Question: I have multiple boxes (items) with an item number and a description. I want to vertical align my item number regardless of the description height (using only HTML and CSS).
See this image for more info:

'''
<div class="item">
<div class="item-number">1</div>
<div class="item-description">Text placeholder</div>
</div>
'''
As you can see I have multiple boxes and the description text can have different lengths, so I can't absolute position my item number relative to the top.
Any one got any suggestions on how to achieve this?
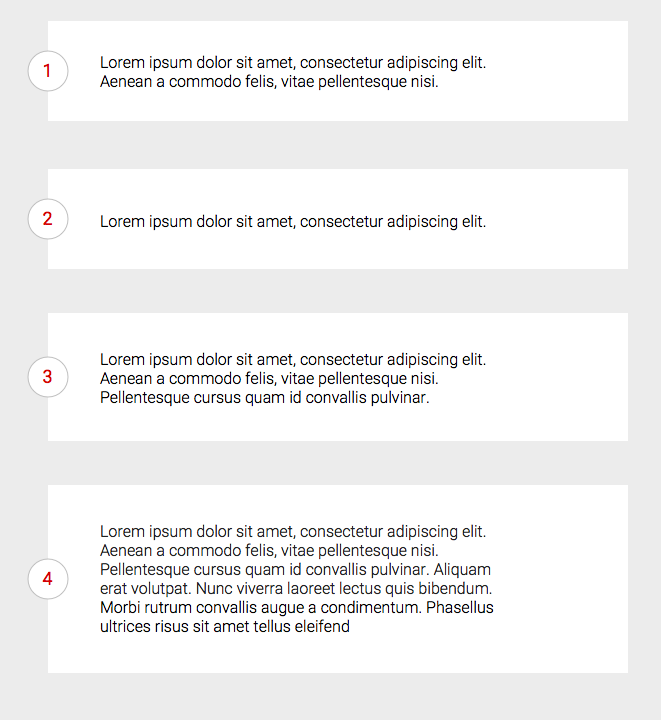
Answer: you should position your number absolutely in order to achieve this. You could also minimalize markup by using a pseudo element, allowing you to do this with a single element.
I have also used a 'data-attr' in order to allow you to dynamically alter the number within the div if you so wish.
Something like:
'''
div {
width: 200px;
border: 5px solid lightgray;
box-shadow: 5px 5px 10px dimgray;
margin: 20px;
padding: 20px;
padding-left: 30px;
position: relative;
}
div:before {
content: attr(data-pointNum);
position: absolute;
top: 50%;
left: -5px;
box-sizing: border-box;
height: 40px;
width: 40px;
transform: translate(-50%, -50%);
text-align: center;
line-height: 30px;
border-radius: 50%;
border: 5px solid tomato;
background: white;
box-shadow: 5px 5px 10px dimgray;
}
'''
'''
<div data-pointNum="1">some text</div>
<div data-pointNum="2">some moretext
<br/>spanning multiple
<br/>lines</div>
'''